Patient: sex F, age 69
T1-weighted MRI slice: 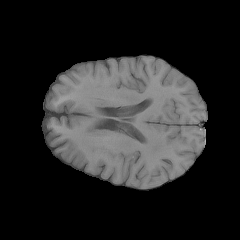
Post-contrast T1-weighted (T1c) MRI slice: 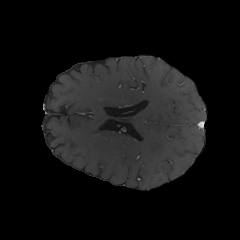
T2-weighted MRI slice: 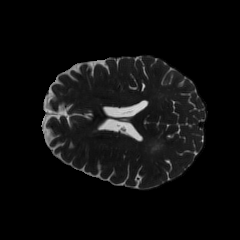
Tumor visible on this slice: yes
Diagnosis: Glioblastoma, IDH-wildtype
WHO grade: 4